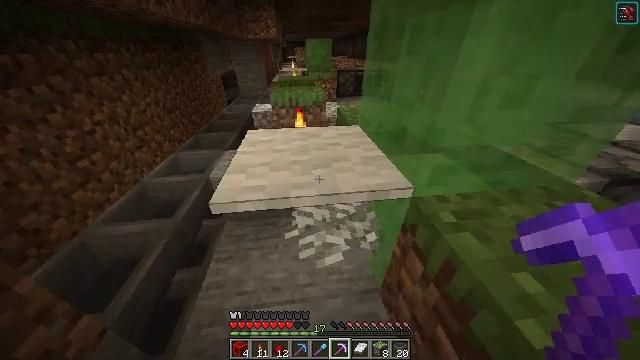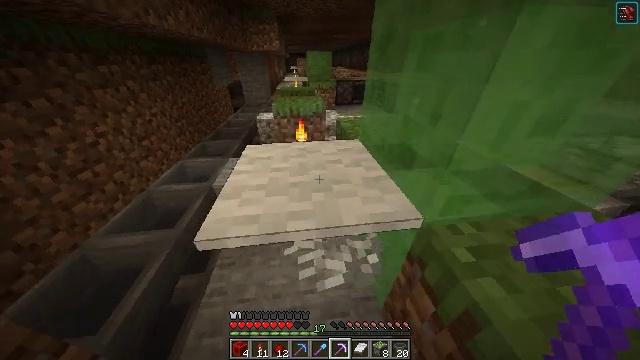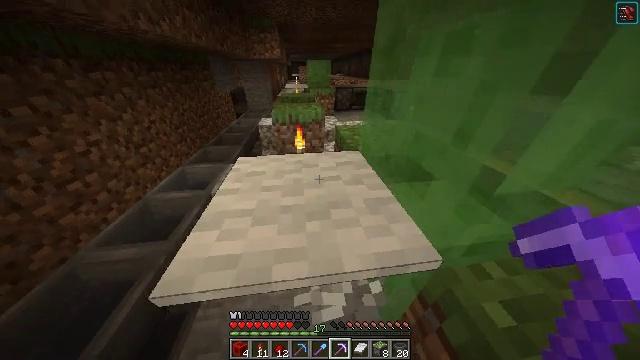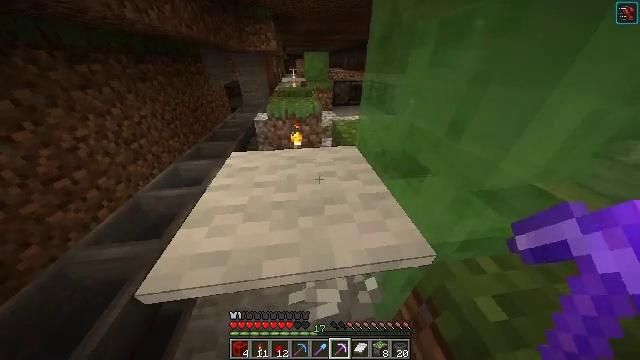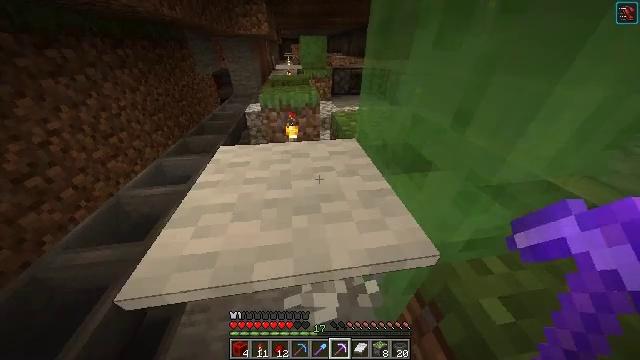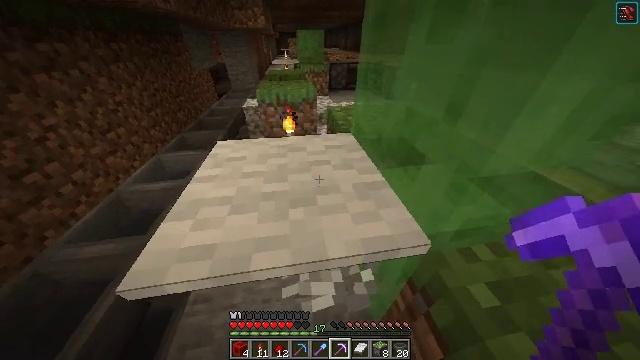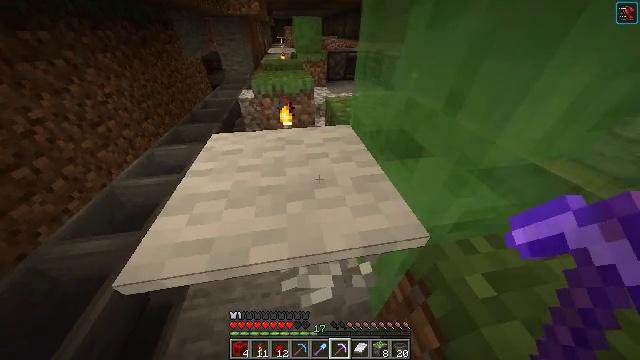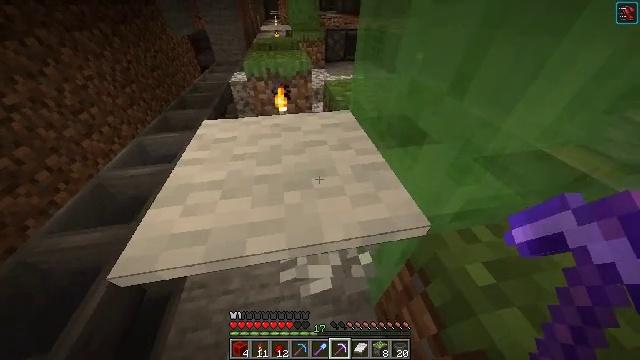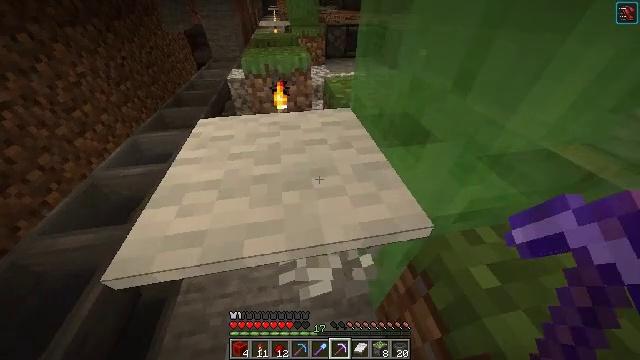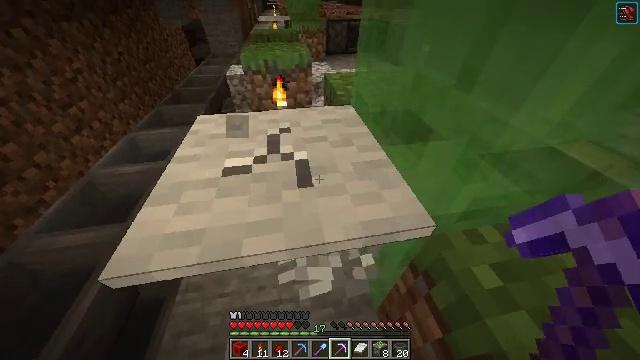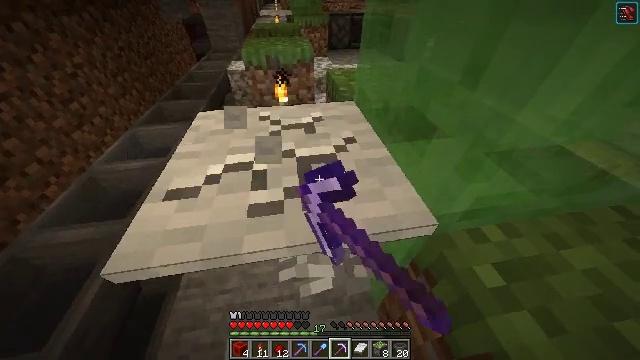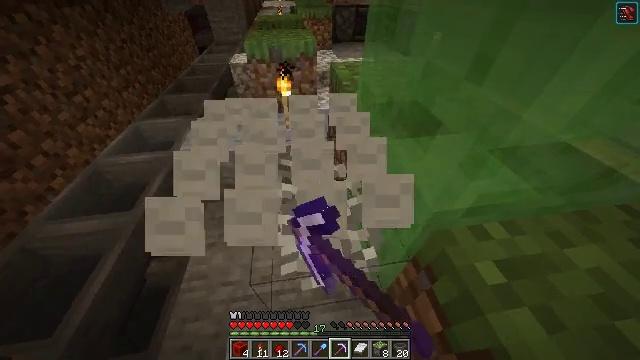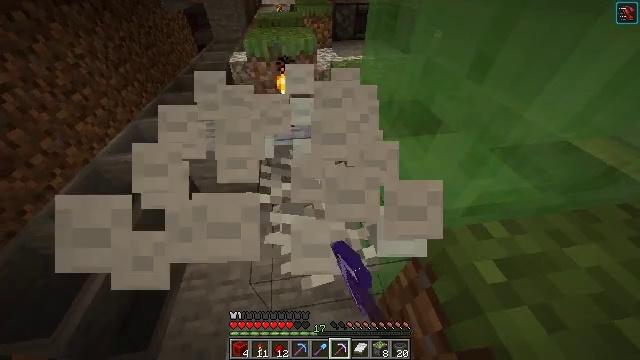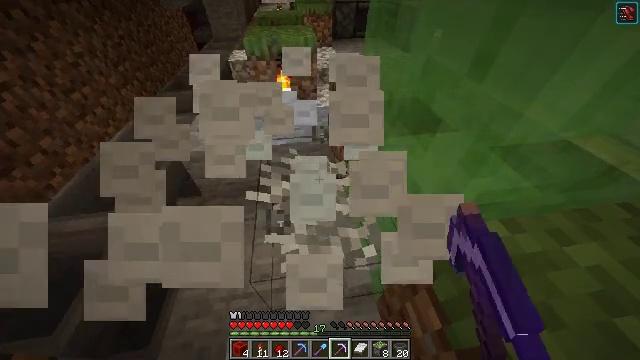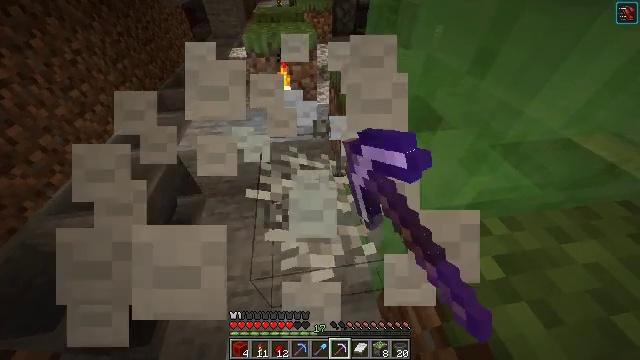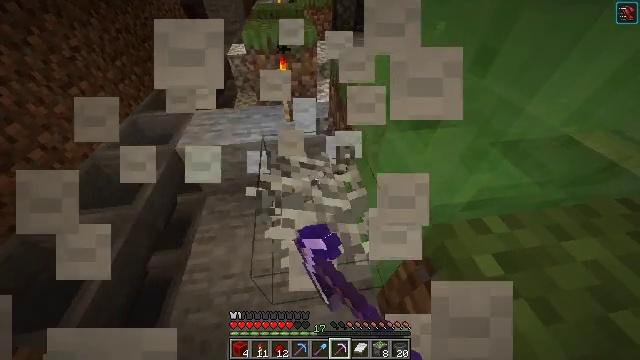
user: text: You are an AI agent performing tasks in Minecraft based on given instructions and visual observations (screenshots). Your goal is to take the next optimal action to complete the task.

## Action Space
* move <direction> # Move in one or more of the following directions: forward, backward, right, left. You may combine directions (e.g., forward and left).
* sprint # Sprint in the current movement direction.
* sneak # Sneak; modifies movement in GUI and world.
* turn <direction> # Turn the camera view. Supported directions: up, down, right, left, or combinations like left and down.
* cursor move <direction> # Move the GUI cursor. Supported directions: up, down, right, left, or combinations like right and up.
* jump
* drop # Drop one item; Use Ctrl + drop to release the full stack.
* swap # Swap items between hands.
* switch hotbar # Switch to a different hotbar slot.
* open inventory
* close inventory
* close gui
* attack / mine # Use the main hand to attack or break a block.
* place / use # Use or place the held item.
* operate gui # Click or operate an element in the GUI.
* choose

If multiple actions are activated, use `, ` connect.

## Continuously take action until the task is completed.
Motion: motion action
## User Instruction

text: Remove the white carpet from the floor.
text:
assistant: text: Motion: move forward
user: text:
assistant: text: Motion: no_op
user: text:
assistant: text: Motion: turn down
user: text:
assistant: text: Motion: turn down
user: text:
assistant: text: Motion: turn down
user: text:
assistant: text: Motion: turn down
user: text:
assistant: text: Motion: turn down
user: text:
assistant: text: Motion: no_op
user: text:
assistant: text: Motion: attack / mine
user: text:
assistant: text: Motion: attack / mine
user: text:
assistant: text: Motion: turn down, attack / mine
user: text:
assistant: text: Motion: attack / mine
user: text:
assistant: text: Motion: attack / mine
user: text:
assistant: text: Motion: attack / mine
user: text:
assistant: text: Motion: attack / mine
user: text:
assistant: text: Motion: attack / mine
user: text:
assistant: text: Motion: attack / mine